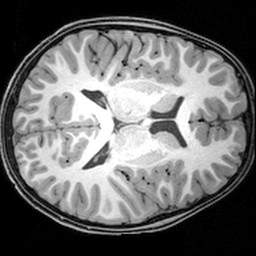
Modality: T1w
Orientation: axial
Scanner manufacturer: siemens
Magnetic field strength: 3 T
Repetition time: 1.9 s
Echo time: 0.00397 s